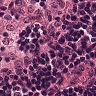
Metastatic tissue present: no